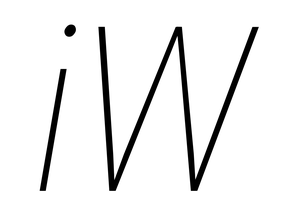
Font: Roboto-Italic_Condensed_Thin_Italic